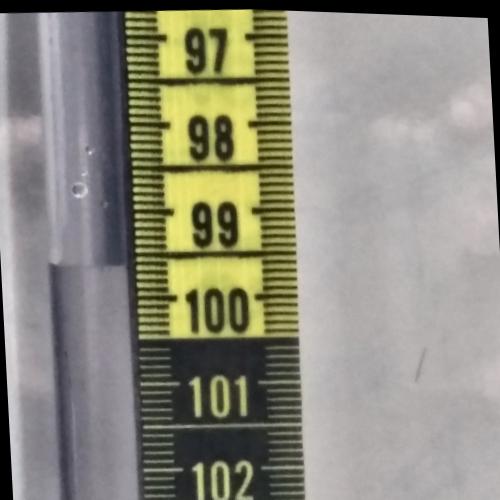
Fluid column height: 99.6 cm